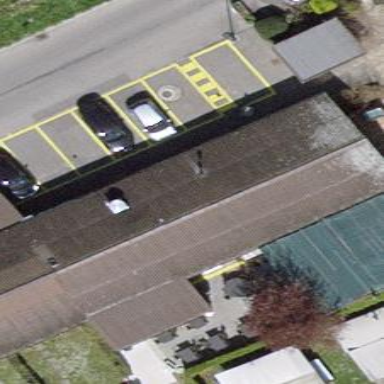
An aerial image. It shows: Parking area with surface.